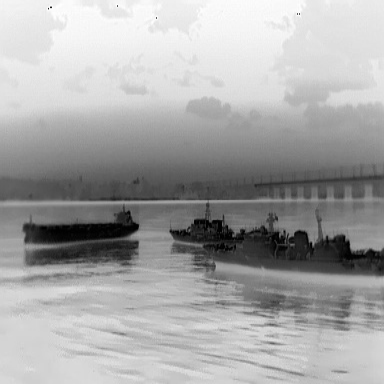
There are three objects shown in the infrared image, including two warships, and a liner.